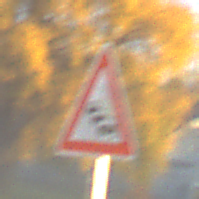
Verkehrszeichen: Stau
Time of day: SunriseSunset
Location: Outdoor (Nature)
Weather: Clear
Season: NotSpecified
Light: Natural